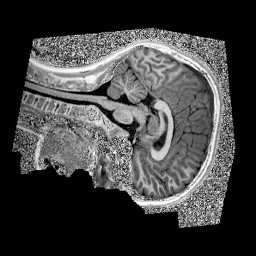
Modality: UNIT1
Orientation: sagittal
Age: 10
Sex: male
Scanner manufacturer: siemens
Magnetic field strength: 3 T
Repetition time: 4 s
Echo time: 0.00299 s